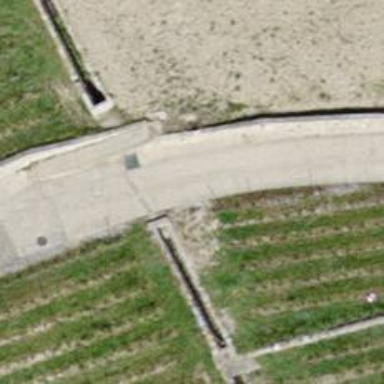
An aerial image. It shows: Drain passing through culvert tunnel.